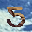
Label: 5